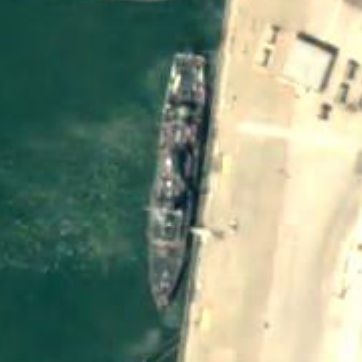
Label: destroyer